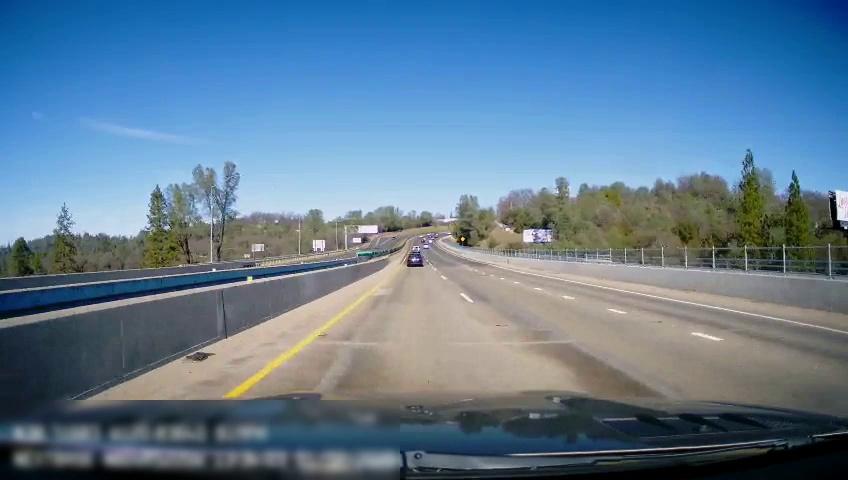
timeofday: Day
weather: Sunny
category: Drivable Space
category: Vehicles | Car
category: Lanes | Current Lane
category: Lanes | Current Lane
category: Lanes | Alternate Lane
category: Lanes | Alternate Lane